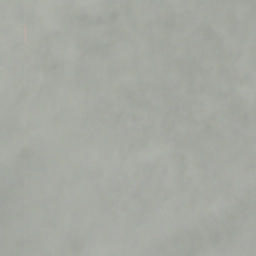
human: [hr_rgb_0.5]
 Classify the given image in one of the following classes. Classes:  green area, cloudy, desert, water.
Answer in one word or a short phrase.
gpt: cloudy